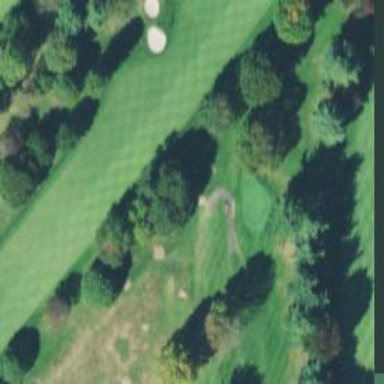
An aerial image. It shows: Path for both road and golf.